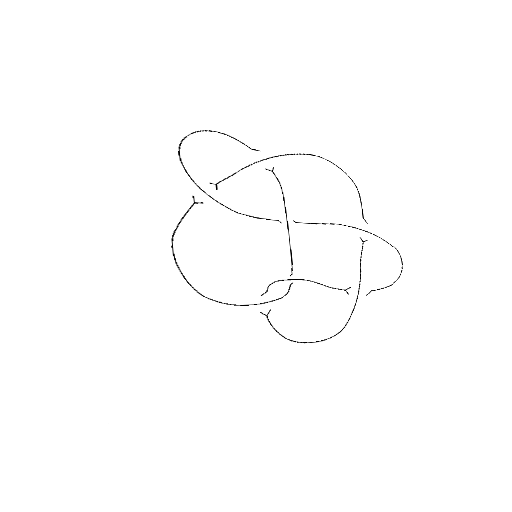
Crossing number: 7